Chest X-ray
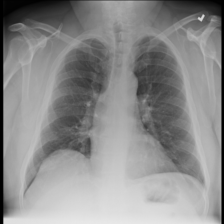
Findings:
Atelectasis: negative
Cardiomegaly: negative
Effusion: negative
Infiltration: negative
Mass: negative
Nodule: negative
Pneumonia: negative
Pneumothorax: negative
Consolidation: negative
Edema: negative
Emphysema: negative
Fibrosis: negative
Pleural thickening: negative
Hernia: negative